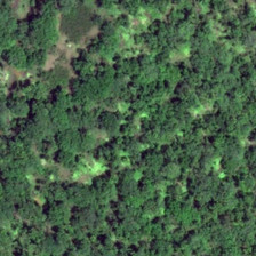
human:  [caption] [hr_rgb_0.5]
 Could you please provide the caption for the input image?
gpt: A large number of big trees are planted on this land.

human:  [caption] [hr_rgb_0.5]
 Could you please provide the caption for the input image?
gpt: There were a lot of tall trees on the land.

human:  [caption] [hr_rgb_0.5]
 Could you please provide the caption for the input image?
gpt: This land has vast forests.

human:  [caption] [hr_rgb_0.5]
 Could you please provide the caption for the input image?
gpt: There are large forests in this land.

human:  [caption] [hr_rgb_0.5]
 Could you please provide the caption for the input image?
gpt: There's a vast expanse of forest on this earth.